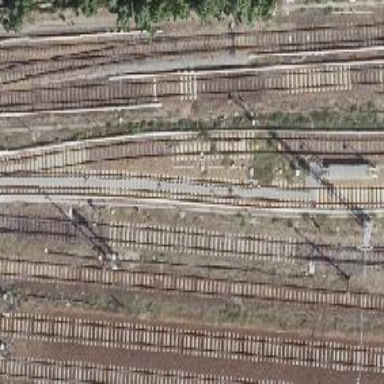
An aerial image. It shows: Railway signal.